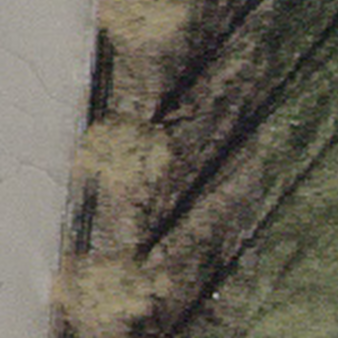
Label: other